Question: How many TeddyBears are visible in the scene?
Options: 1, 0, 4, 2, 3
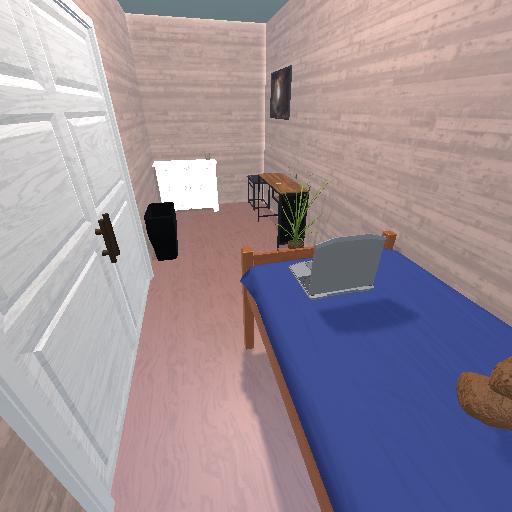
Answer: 1